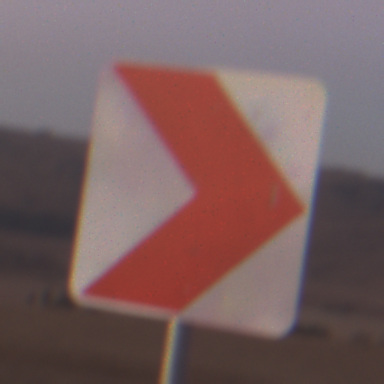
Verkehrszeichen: RichtungstafelnInKurvenKleinLinks
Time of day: SunriseSunset
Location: Outdoor (Nature)
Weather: PartlyCloudy
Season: NotSpecified
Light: Natural